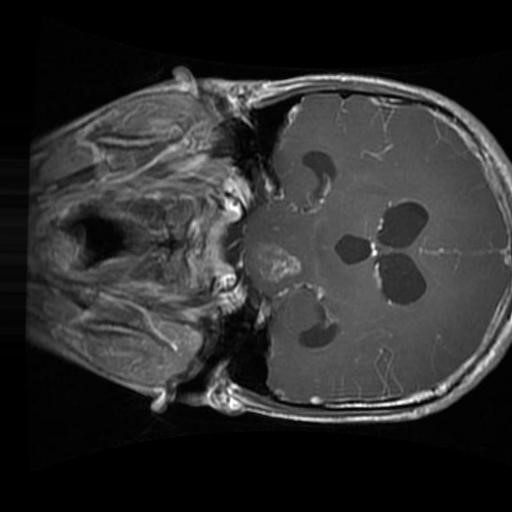
Label: brain_glioma